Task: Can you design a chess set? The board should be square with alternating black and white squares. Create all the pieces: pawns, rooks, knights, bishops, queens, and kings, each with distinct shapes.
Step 3664:
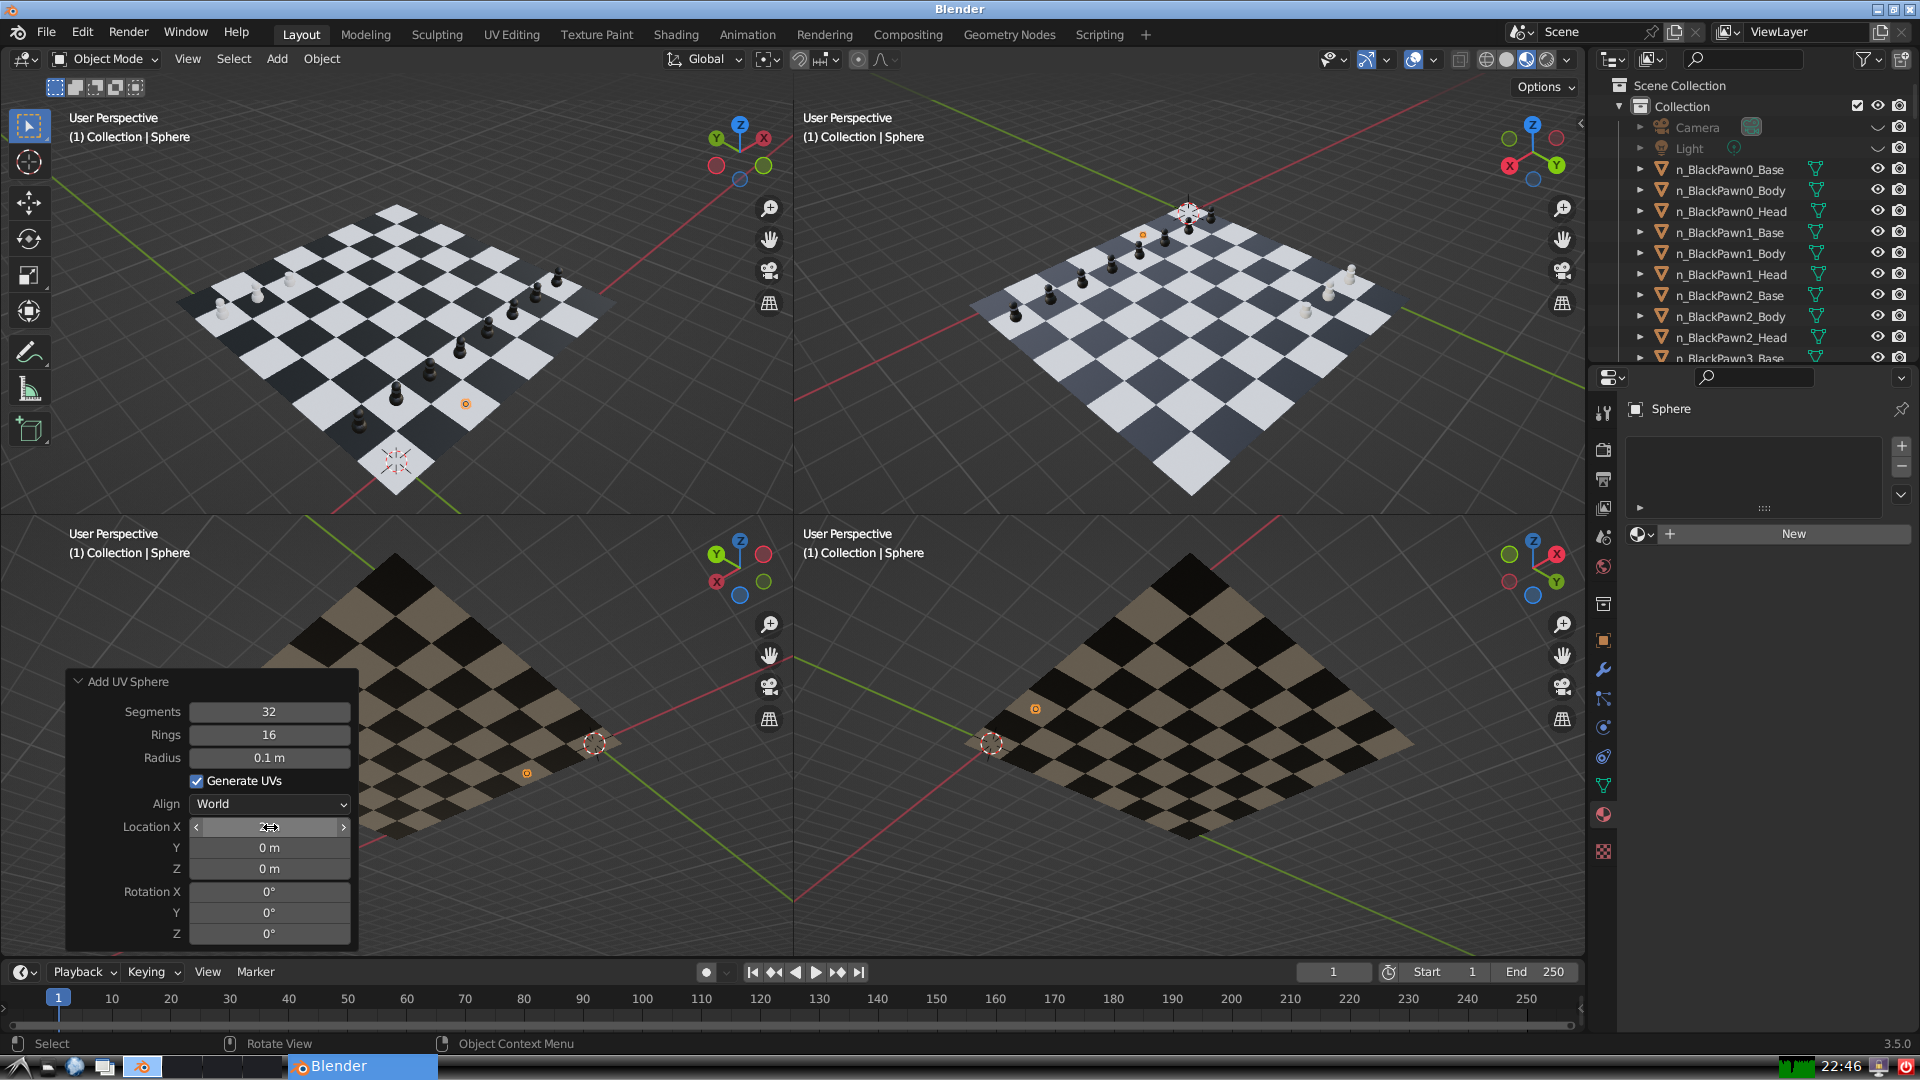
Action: {"mouse_move": [270, 849]}